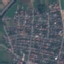
Land use / land cover class: Residential